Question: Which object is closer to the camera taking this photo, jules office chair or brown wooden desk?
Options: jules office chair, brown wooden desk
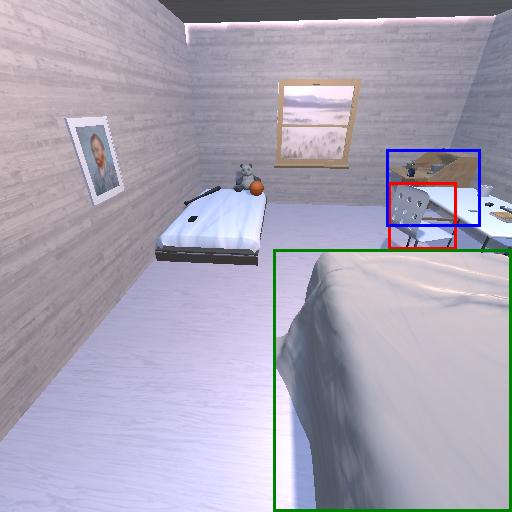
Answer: jules office chair